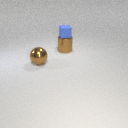
large brown metal sphere in front of large brown metal cylinder